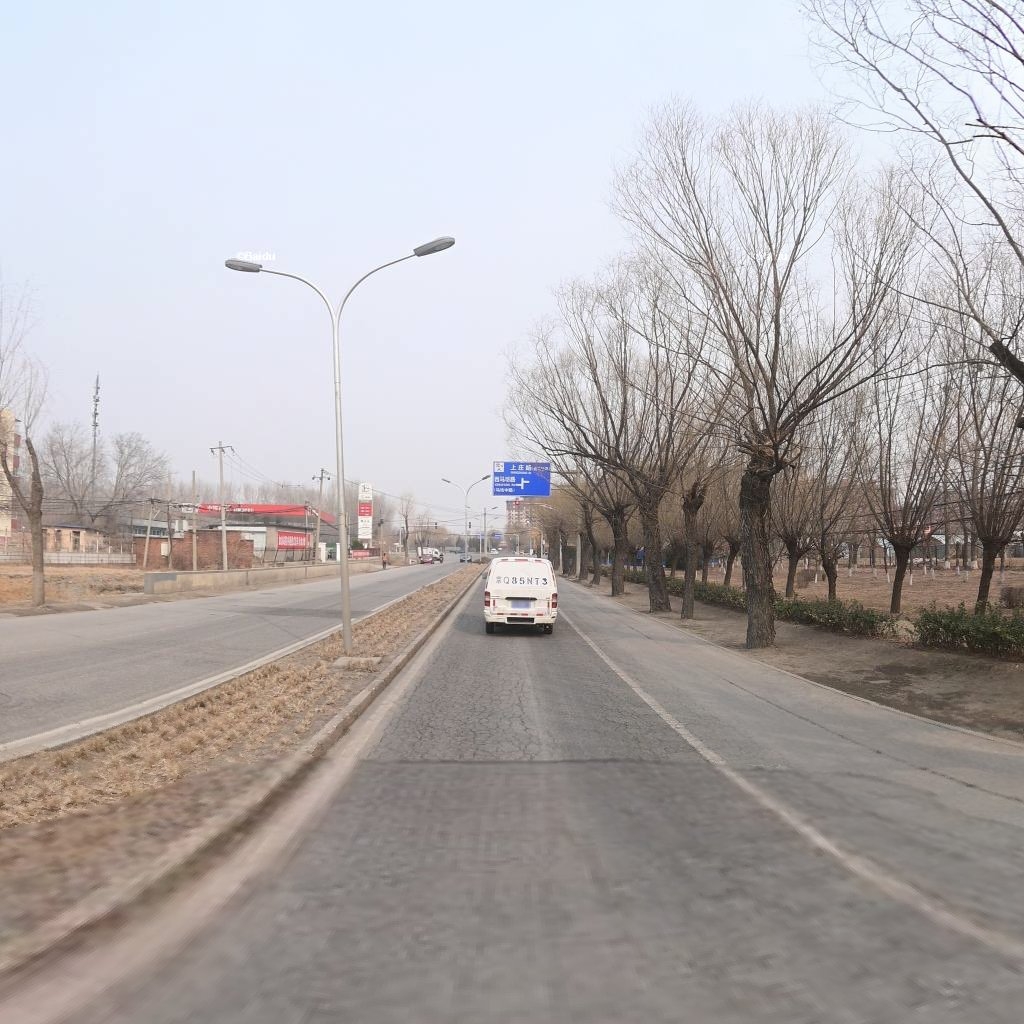
Region: Haidian
Road damage annotations: alligator crack, longitudinal crack